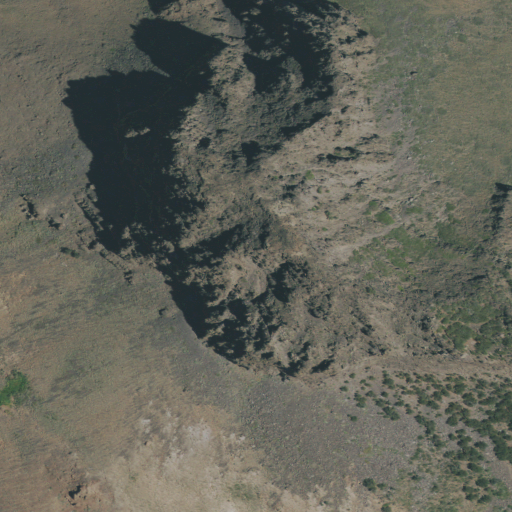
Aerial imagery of mountain in Oregon named Devine Rock containing shrub, deciduous forest, and evergreen forest